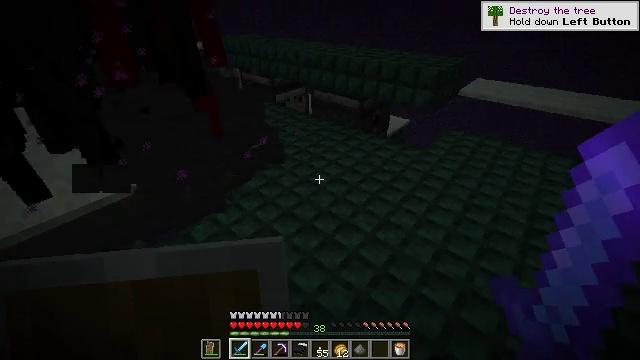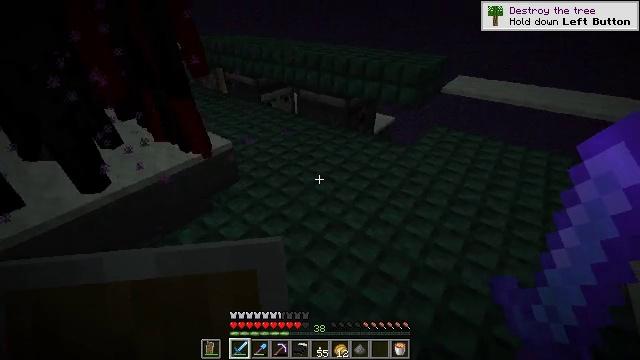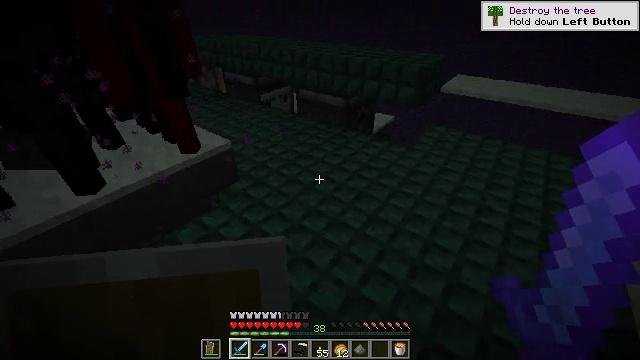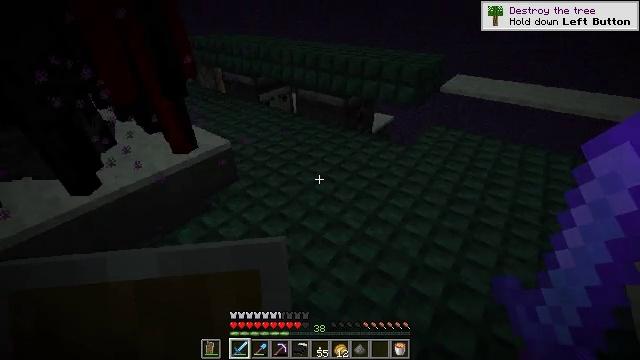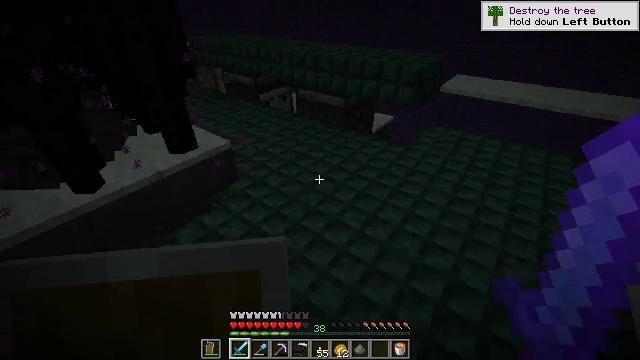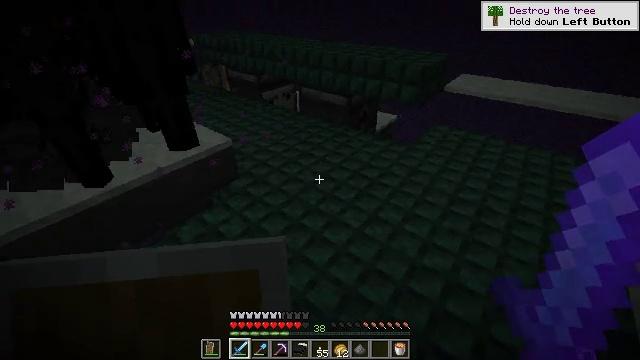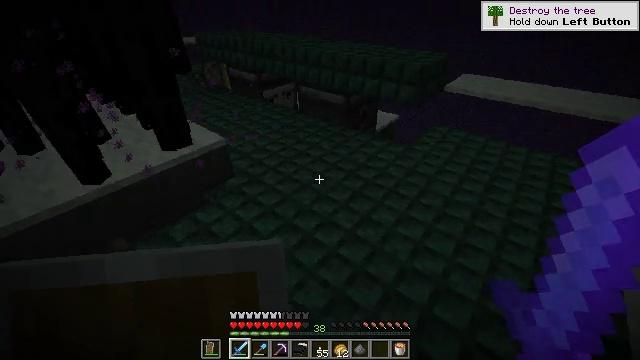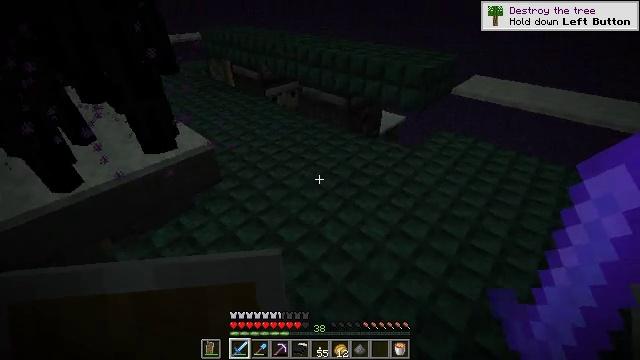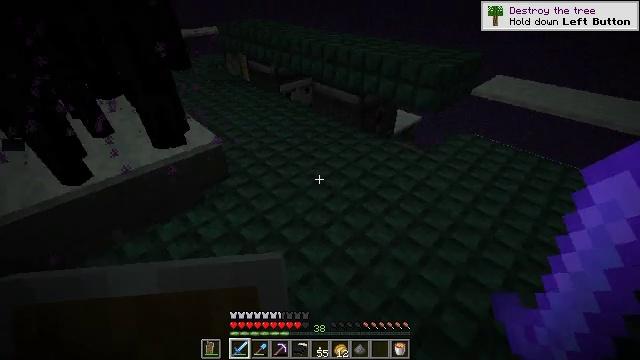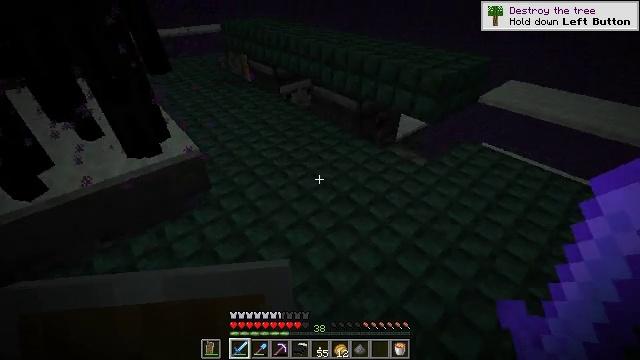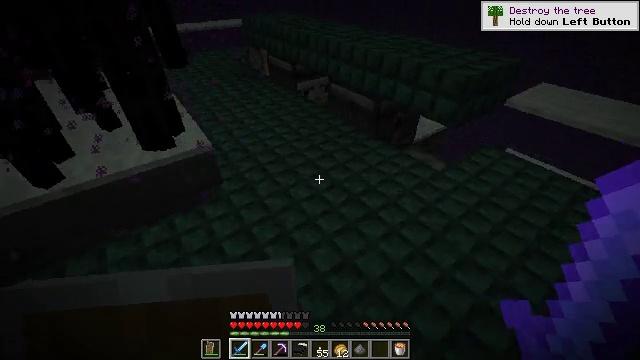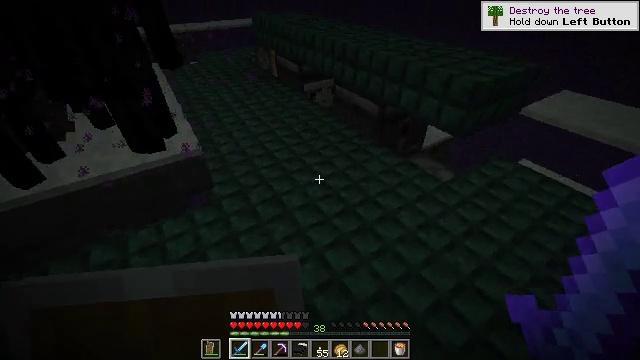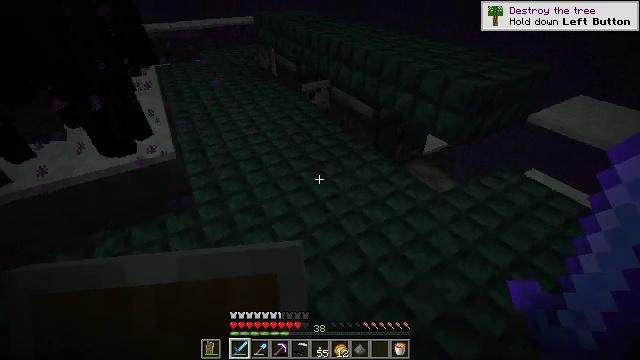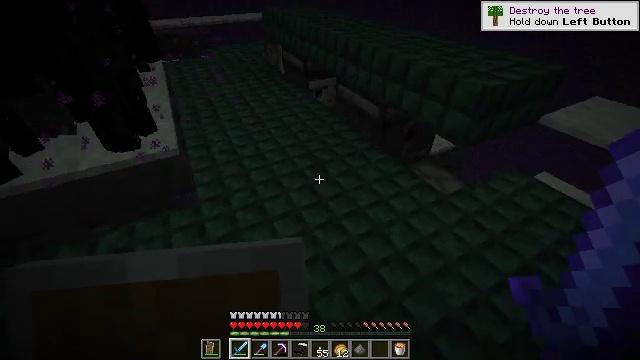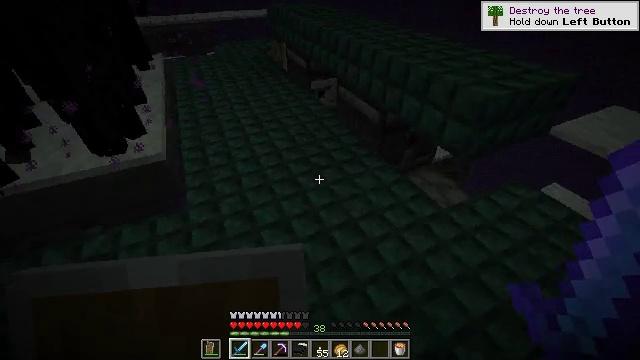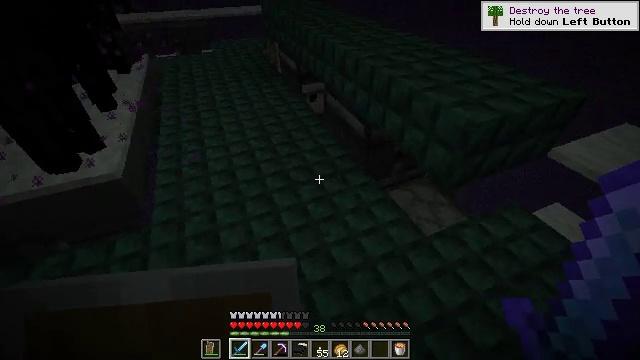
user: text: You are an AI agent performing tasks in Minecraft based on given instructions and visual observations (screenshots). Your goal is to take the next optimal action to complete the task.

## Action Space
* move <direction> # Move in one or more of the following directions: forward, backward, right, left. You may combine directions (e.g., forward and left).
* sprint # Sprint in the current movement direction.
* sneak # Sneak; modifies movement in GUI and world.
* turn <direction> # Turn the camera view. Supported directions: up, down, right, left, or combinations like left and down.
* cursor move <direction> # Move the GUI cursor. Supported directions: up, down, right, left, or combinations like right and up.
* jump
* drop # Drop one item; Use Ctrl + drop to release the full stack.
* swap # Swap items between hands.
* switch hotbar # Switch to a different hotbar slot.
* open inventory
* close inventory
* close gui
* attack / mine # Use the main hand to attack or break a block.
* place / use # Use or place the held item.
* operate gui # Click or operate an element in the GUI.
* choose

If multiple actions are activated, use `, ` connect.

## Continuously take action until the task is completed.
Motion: motion action
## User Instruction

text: Kill mobs.
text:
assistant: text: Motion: turn right
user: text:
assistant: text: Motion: no_op
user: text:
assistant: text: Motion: no_op
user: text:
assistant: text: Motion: no_op
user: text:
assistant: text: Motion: move right, turn left
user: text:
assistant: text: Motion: move forward and move right, turn left
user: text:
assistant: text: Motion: move forward and move right, turn left
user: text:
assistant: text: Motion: move forward and move right, turn left
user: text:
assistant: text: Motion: move forward and move right, turn left
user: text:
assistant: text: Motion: move forward and move right, turn left
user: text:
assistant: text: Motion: move forward and move right, turn left
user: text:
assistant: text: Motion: move forward and move right, turn left
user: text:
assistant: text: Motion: move forward and move right, turn left
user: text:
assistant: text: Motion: move forward and move right, turn left
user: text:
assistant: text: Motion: move forward and move right, turn left
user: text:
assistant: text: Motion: turn left
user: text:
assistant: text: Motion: turn left
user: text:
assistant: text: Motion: no_op
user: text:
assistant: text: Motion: no_op
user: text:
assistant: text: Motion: no_op
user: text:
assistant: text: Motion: no_op
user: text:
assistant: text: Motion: no_op
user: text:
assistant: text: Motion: move right
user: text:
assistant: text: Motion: move right
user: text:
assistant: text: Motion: move right
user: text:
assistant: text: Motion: move right
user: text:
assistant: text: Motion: move right
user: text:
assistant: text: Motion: no_op
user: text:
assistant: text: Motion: turn left
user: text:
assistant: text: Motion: turn left